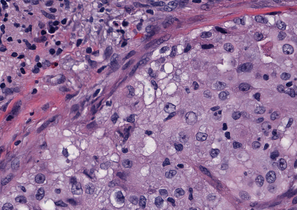
Tumor epithelial tissue: yes
Tumor-associated stroma tissue: yes
Normal tissue: no